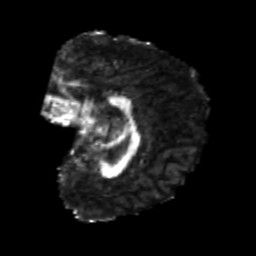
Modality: FA
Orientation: sagittal
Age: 25
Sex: female
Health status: healthy
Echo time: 0.074 s